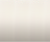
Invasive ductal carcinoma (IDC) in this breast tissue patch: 0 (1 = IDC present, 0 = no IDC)